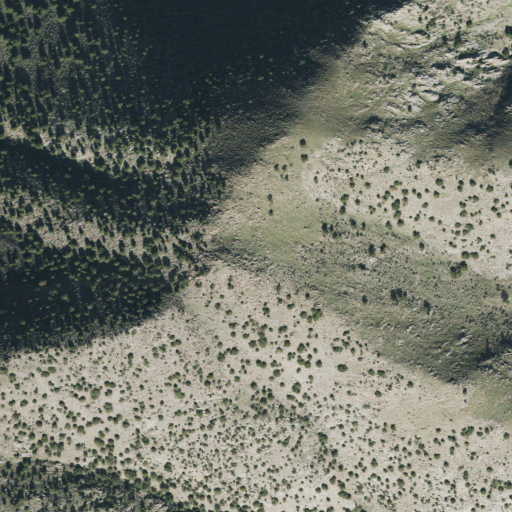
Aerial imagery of mountain in Utah named Shaggy Peak containing shrub and evergreen forest